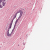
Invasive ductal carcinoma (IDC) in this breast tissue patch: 0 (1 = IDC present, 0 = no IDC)